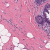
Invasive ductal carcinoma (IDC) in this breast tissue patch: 0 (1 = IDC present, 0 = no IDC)